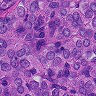
Metastatic tissue present: yes